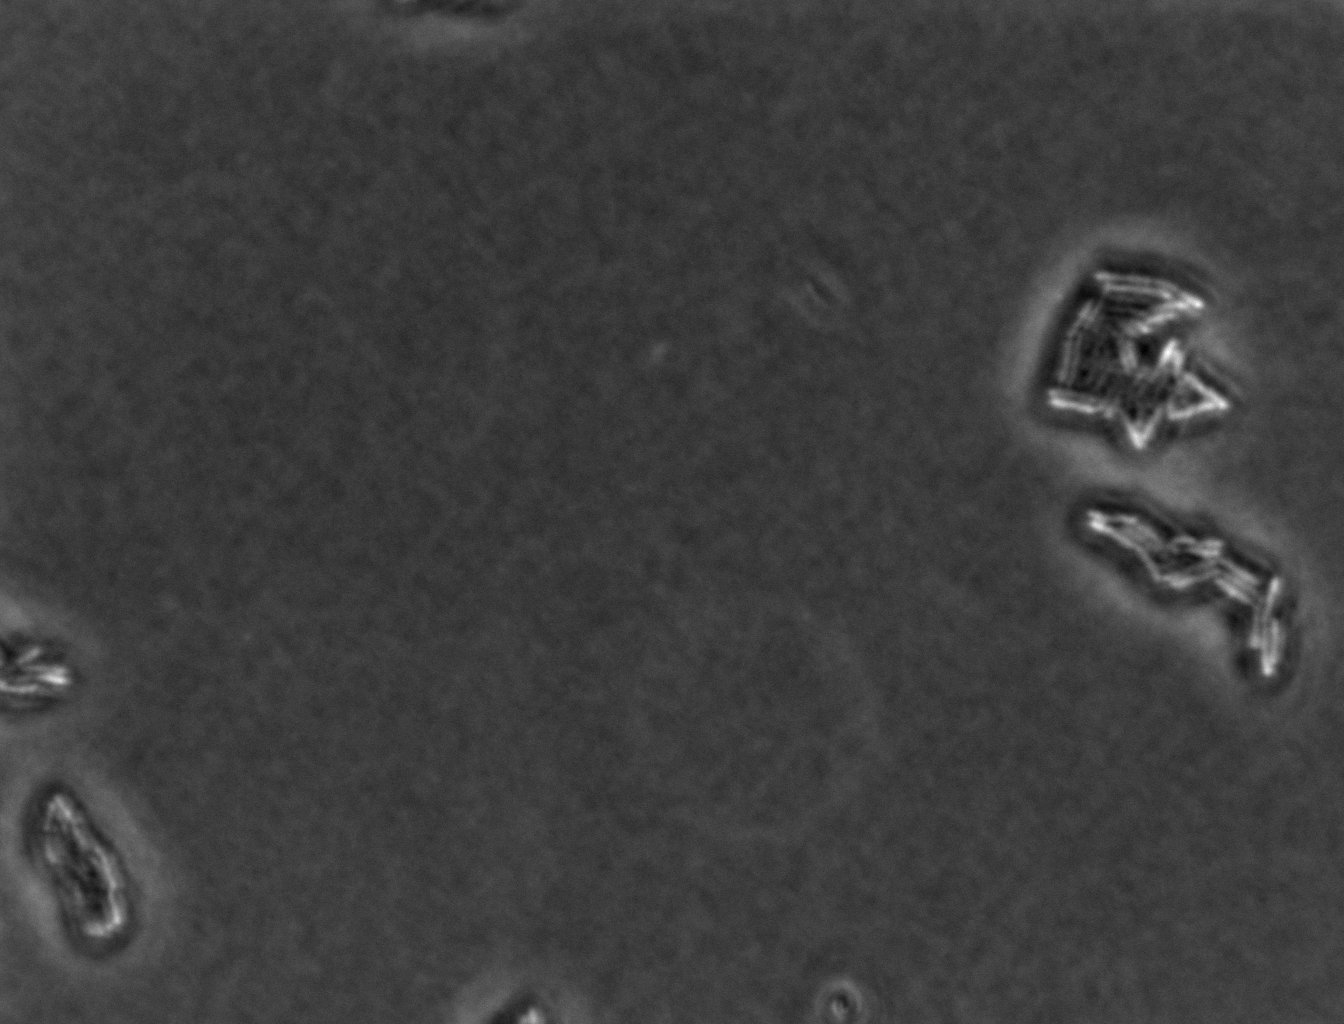
Phase contrast microscopy, 60x objective, 3 h incubation, 1.5% agar